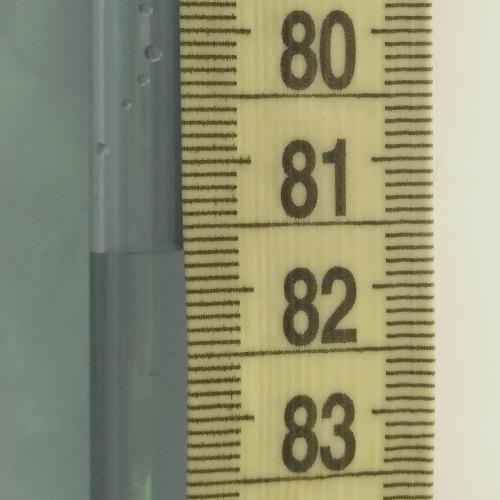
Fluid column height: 81.7 cm